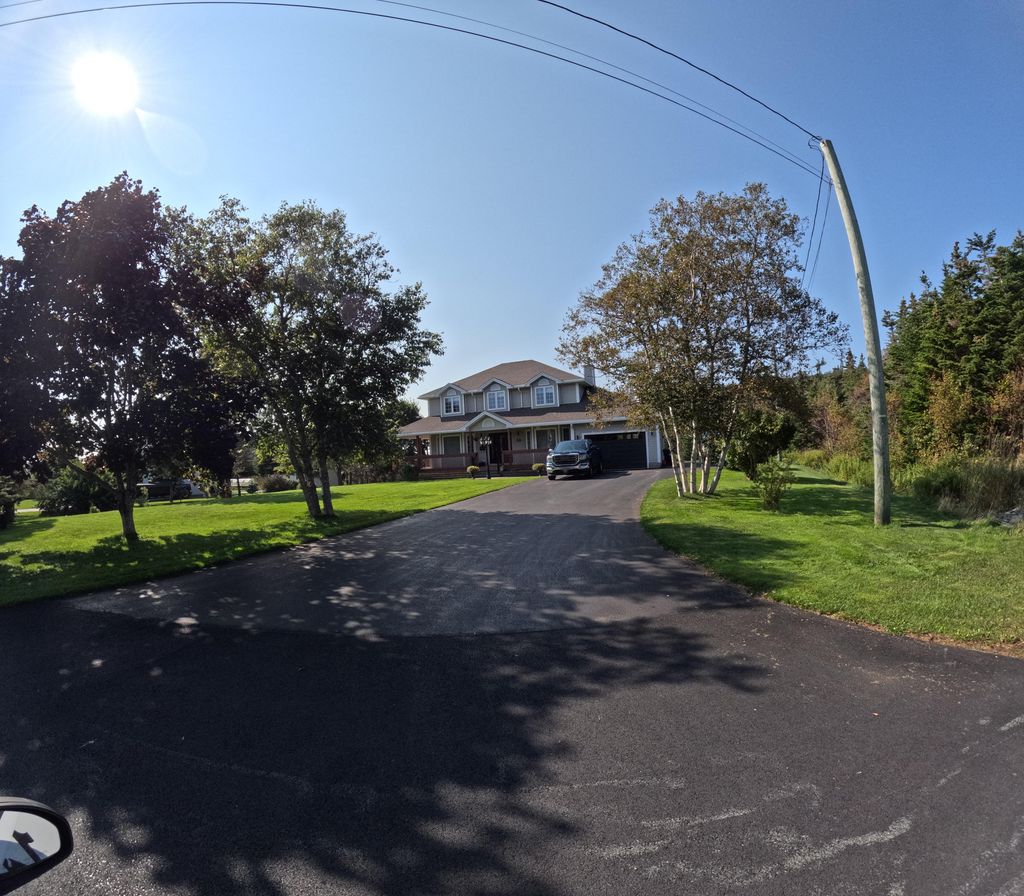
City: st_johns